Question: I'm trying to use the rewrite rule from the <URL>:
'''
<rewrite>
<rules>
<rule name="Cachebusting">
<match url="^(.+)\.\d+(\.(js|css|png|jpg|gif)$)" />
<action type="Rewrite" url="{R:1}{R:2}" />
</rule>
<rule name="Remove WWW" stopProcessing="true">
<match url="^(.*)$" />
<conditions>
<add input="{HTTP_HOST}" pattern="^(www\.)(.*)$" />
</conditions>
<action type="Redirect" url="http://chewsy.com{PATH_INFO}" redirectType="Permanent" />
</rule>
</rules>
</rewrite>
'''
If i try to access my css with '/css/all.123456.css', it fails to find the file with the error reporting that it's looking for '/css/all.123456.css' (no rewrite). I've tried commenting out the '"Remove WWW"' rule to see if that was a conflict, but same behavior.
Any ideas why this rule isn't being applied and rewriting the URLs?
I'm using these settings for my web server in VS2010:

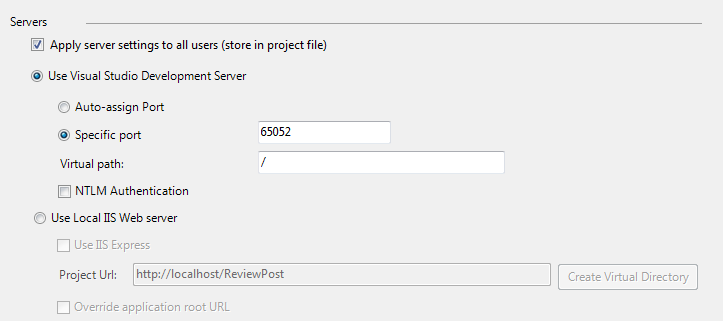
Answer: '''
<match url="^(.+)\.\d+\.(js|css|png|jpg|gif)$" />
<action type="Rewrite" url="{R:1}.{R:2}" />
'''
I pressume you want to get '/css/all.css', if not, post the desired result...
VS internal development server (Cassini) doesn't support IIS URL Rewriting Module, you would have to use IIS (Express) for that, or some third party component (<URL>...